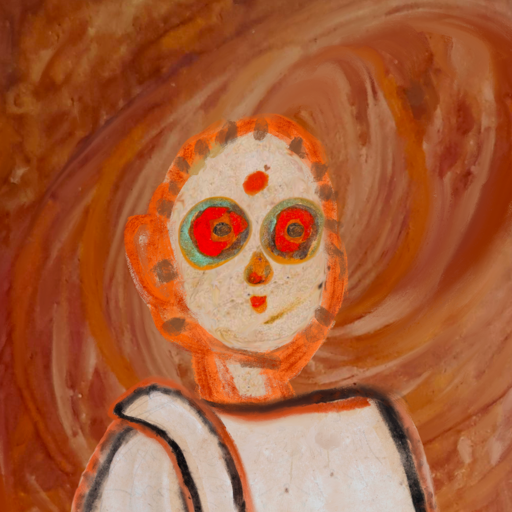
Background: Pious_Lady, Head And Neck Front: Rupkatha, Face Front: Sisters, Bust: Roy_Bahadur, Hair Front: Blank, Head Accessory: Blank, Second Necklace: Blank, Necklace: Blank, Baby: Blank